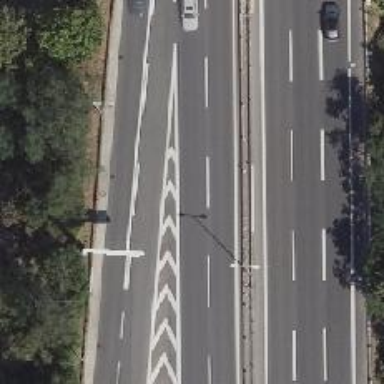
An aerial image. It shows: Motorway junction.